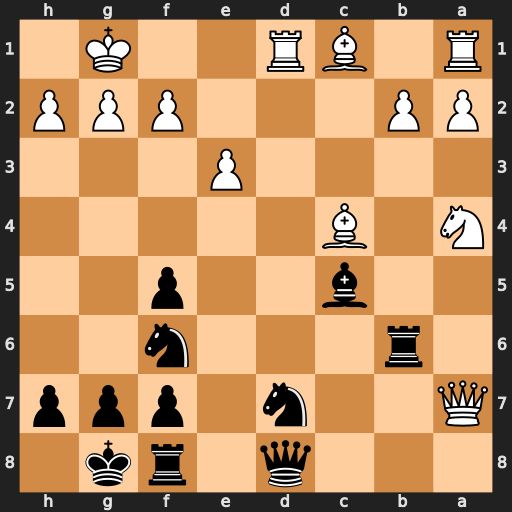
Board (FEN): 3q1rk1/Q2n1ppp/1r3n2/2b2p2/N1B5/4P3/PP3PPP/R1BR2K1
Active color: b
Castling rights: -
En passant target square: -
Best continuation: Rd6 Rxd6 Bxa7